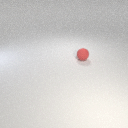
small red rubber sphere